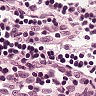
Metastatic tissue present: no